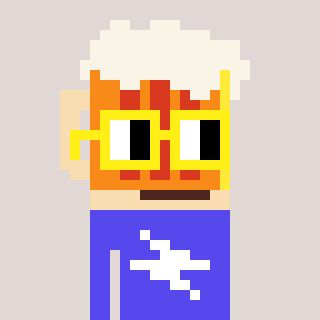
a pixel art character with square yellow glasses, a beer-shaped head and a computerblue-colored body on a warm background